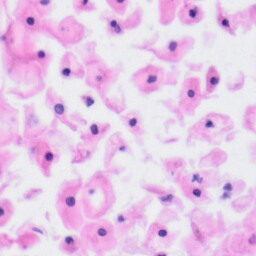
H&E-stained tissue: Tonsil